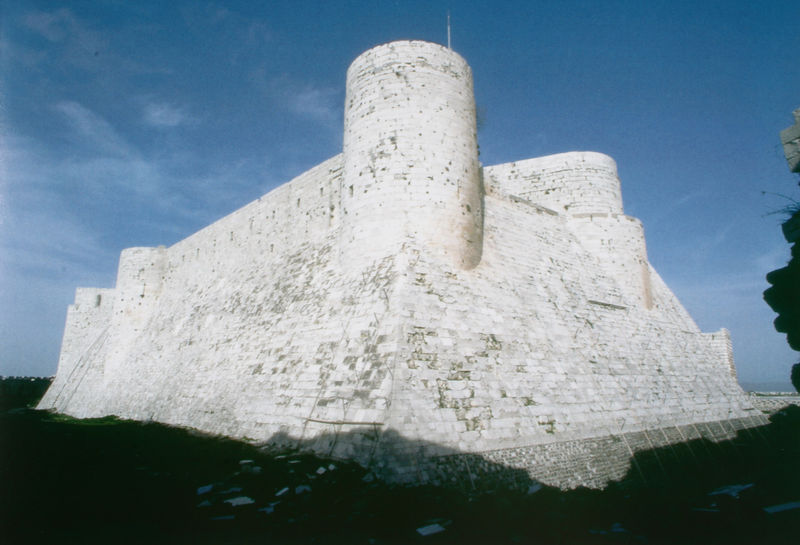
Titel: Krak des Chevaliers, Ansicht der Dossierung
Standort: Syrien
Institution: Krak des Chevaliers
Schlagwörter: baum, berg, blau, blätter, dunkel, himmel, meer, schatten, wasser, weiß, wolken, baden, grün, landschaft, fenster, grau, hell, licht, ausblick, gebäude, gras, wiese, stein, steine, bild, ferne, horizont, natur, sonne, schräg, rund, turm, spanien, farbig, sommer, ansicht, italien, mauer, ziegel, eben, farbe, hecke, massiv, böschung, wehr, kaiser, hoch, tor, zinnen, befestigung, foto, fotografie, blenden, burg, türme, festung, mauerwerk, photo, ziegelsteine, quader, mauern, steigung, schräge, graben, stange, strahlend, stärke, schutz, antenne, bauwerk, schießscharten, geböscht, mauersteine, rundturm, kastell, burgmauer, bastion, wehrturm, wehrhaft, urg, schlitze, sicherung, schiessscharte, momument, bollwerk, keine fenster, befsetigung, schanzen, massivbau, kalksteine, pyramidenartig, verblenden, bodfen, schießschaten